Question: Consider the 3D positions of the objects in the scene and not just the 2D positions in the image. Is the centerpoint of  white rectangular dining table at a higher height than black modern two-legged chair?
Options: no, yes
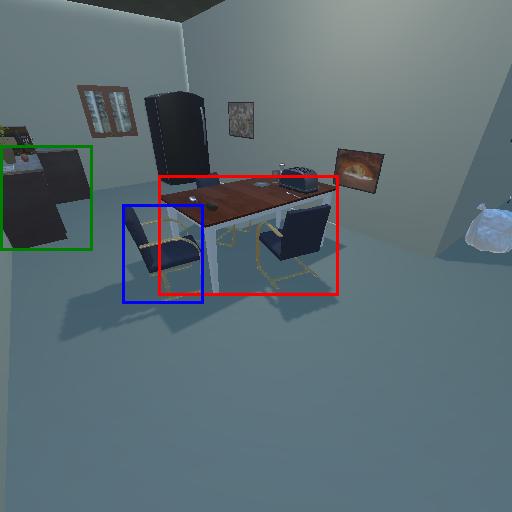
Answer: no